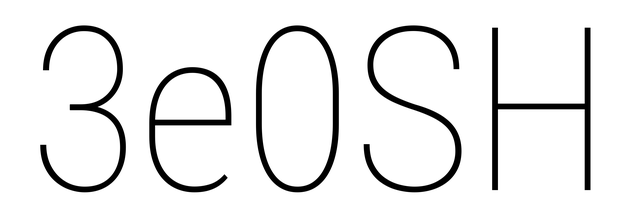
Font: Roboto_Condensed_Thin